Field crop: maize
Growth stage: 2
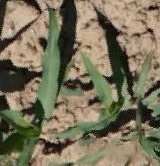
Species: maize